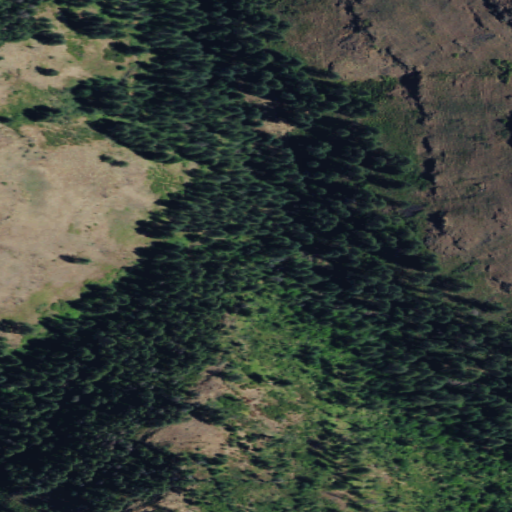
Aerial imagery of valley in Washington named Whitney Gulch containing evergreen forest, shrub, and grassland